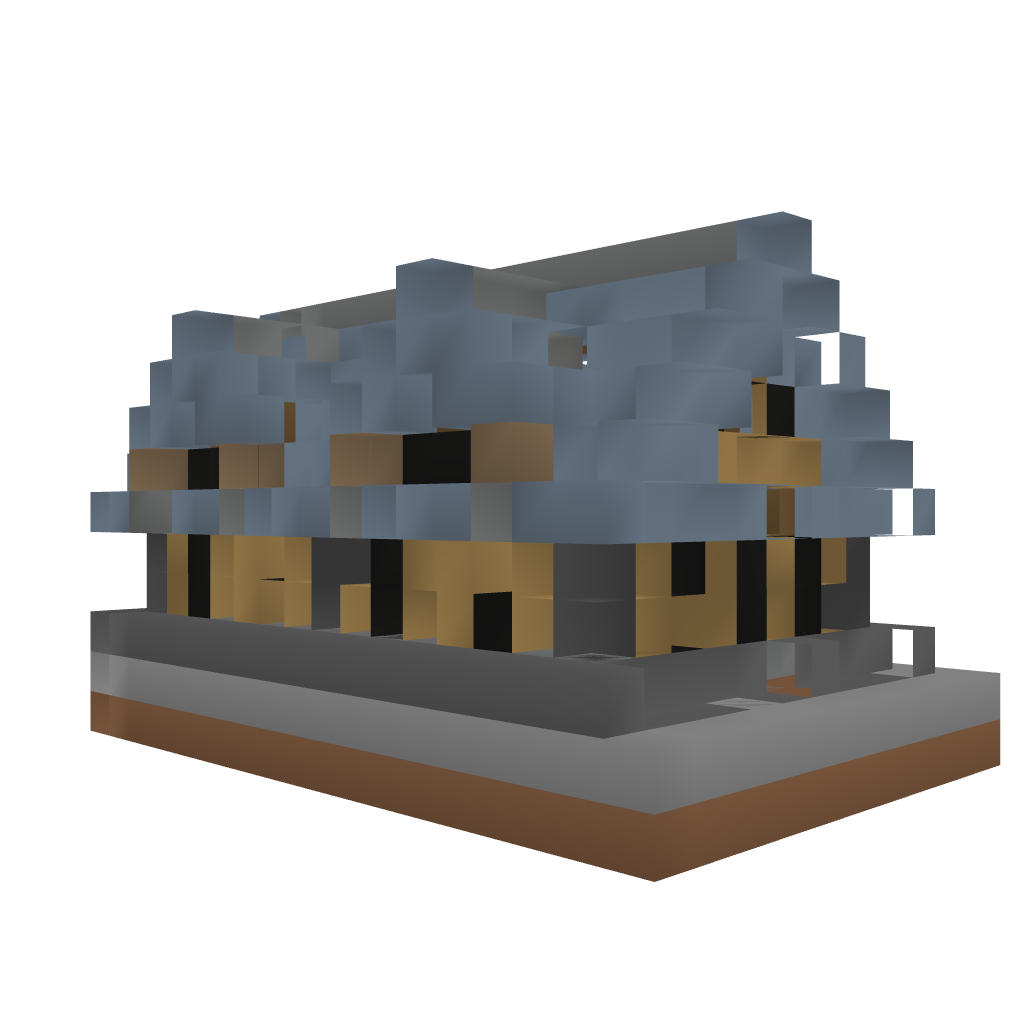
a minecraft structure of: Basic survival house 3